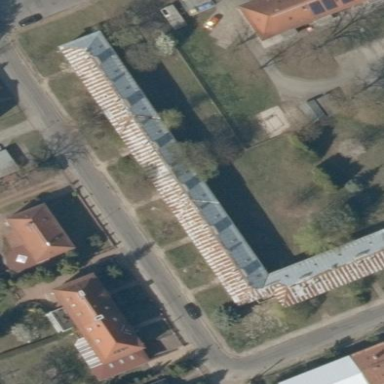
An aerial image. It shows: Residential building.